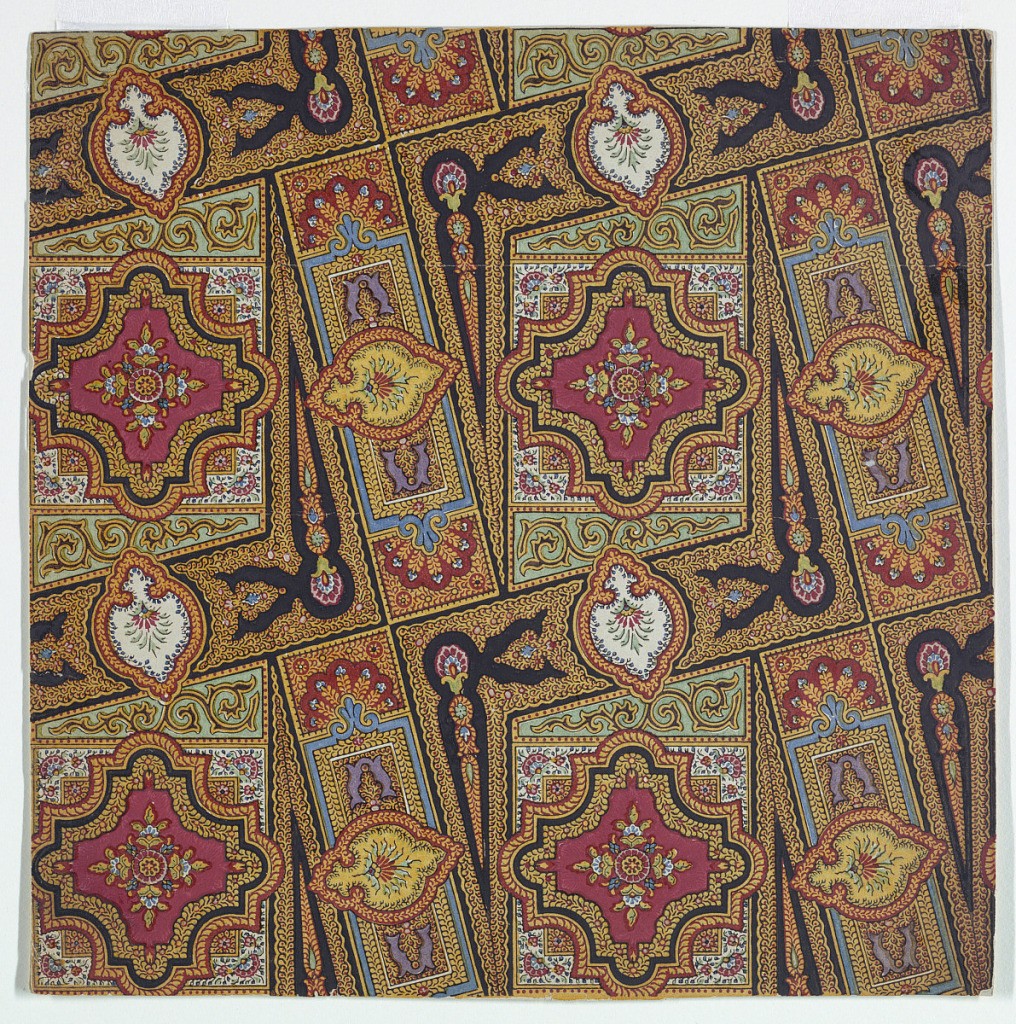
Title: Kashmir Design
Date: ca. 1875
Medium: Woodcut on paper
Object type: Print
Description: Repeating design in red, green, blue, purple, gold, yellow, and black. Unit is composed of floral arrangements inside scalloped cartouches in rectangles or squares, all framed by gold foliage-themed borders.